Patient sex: F
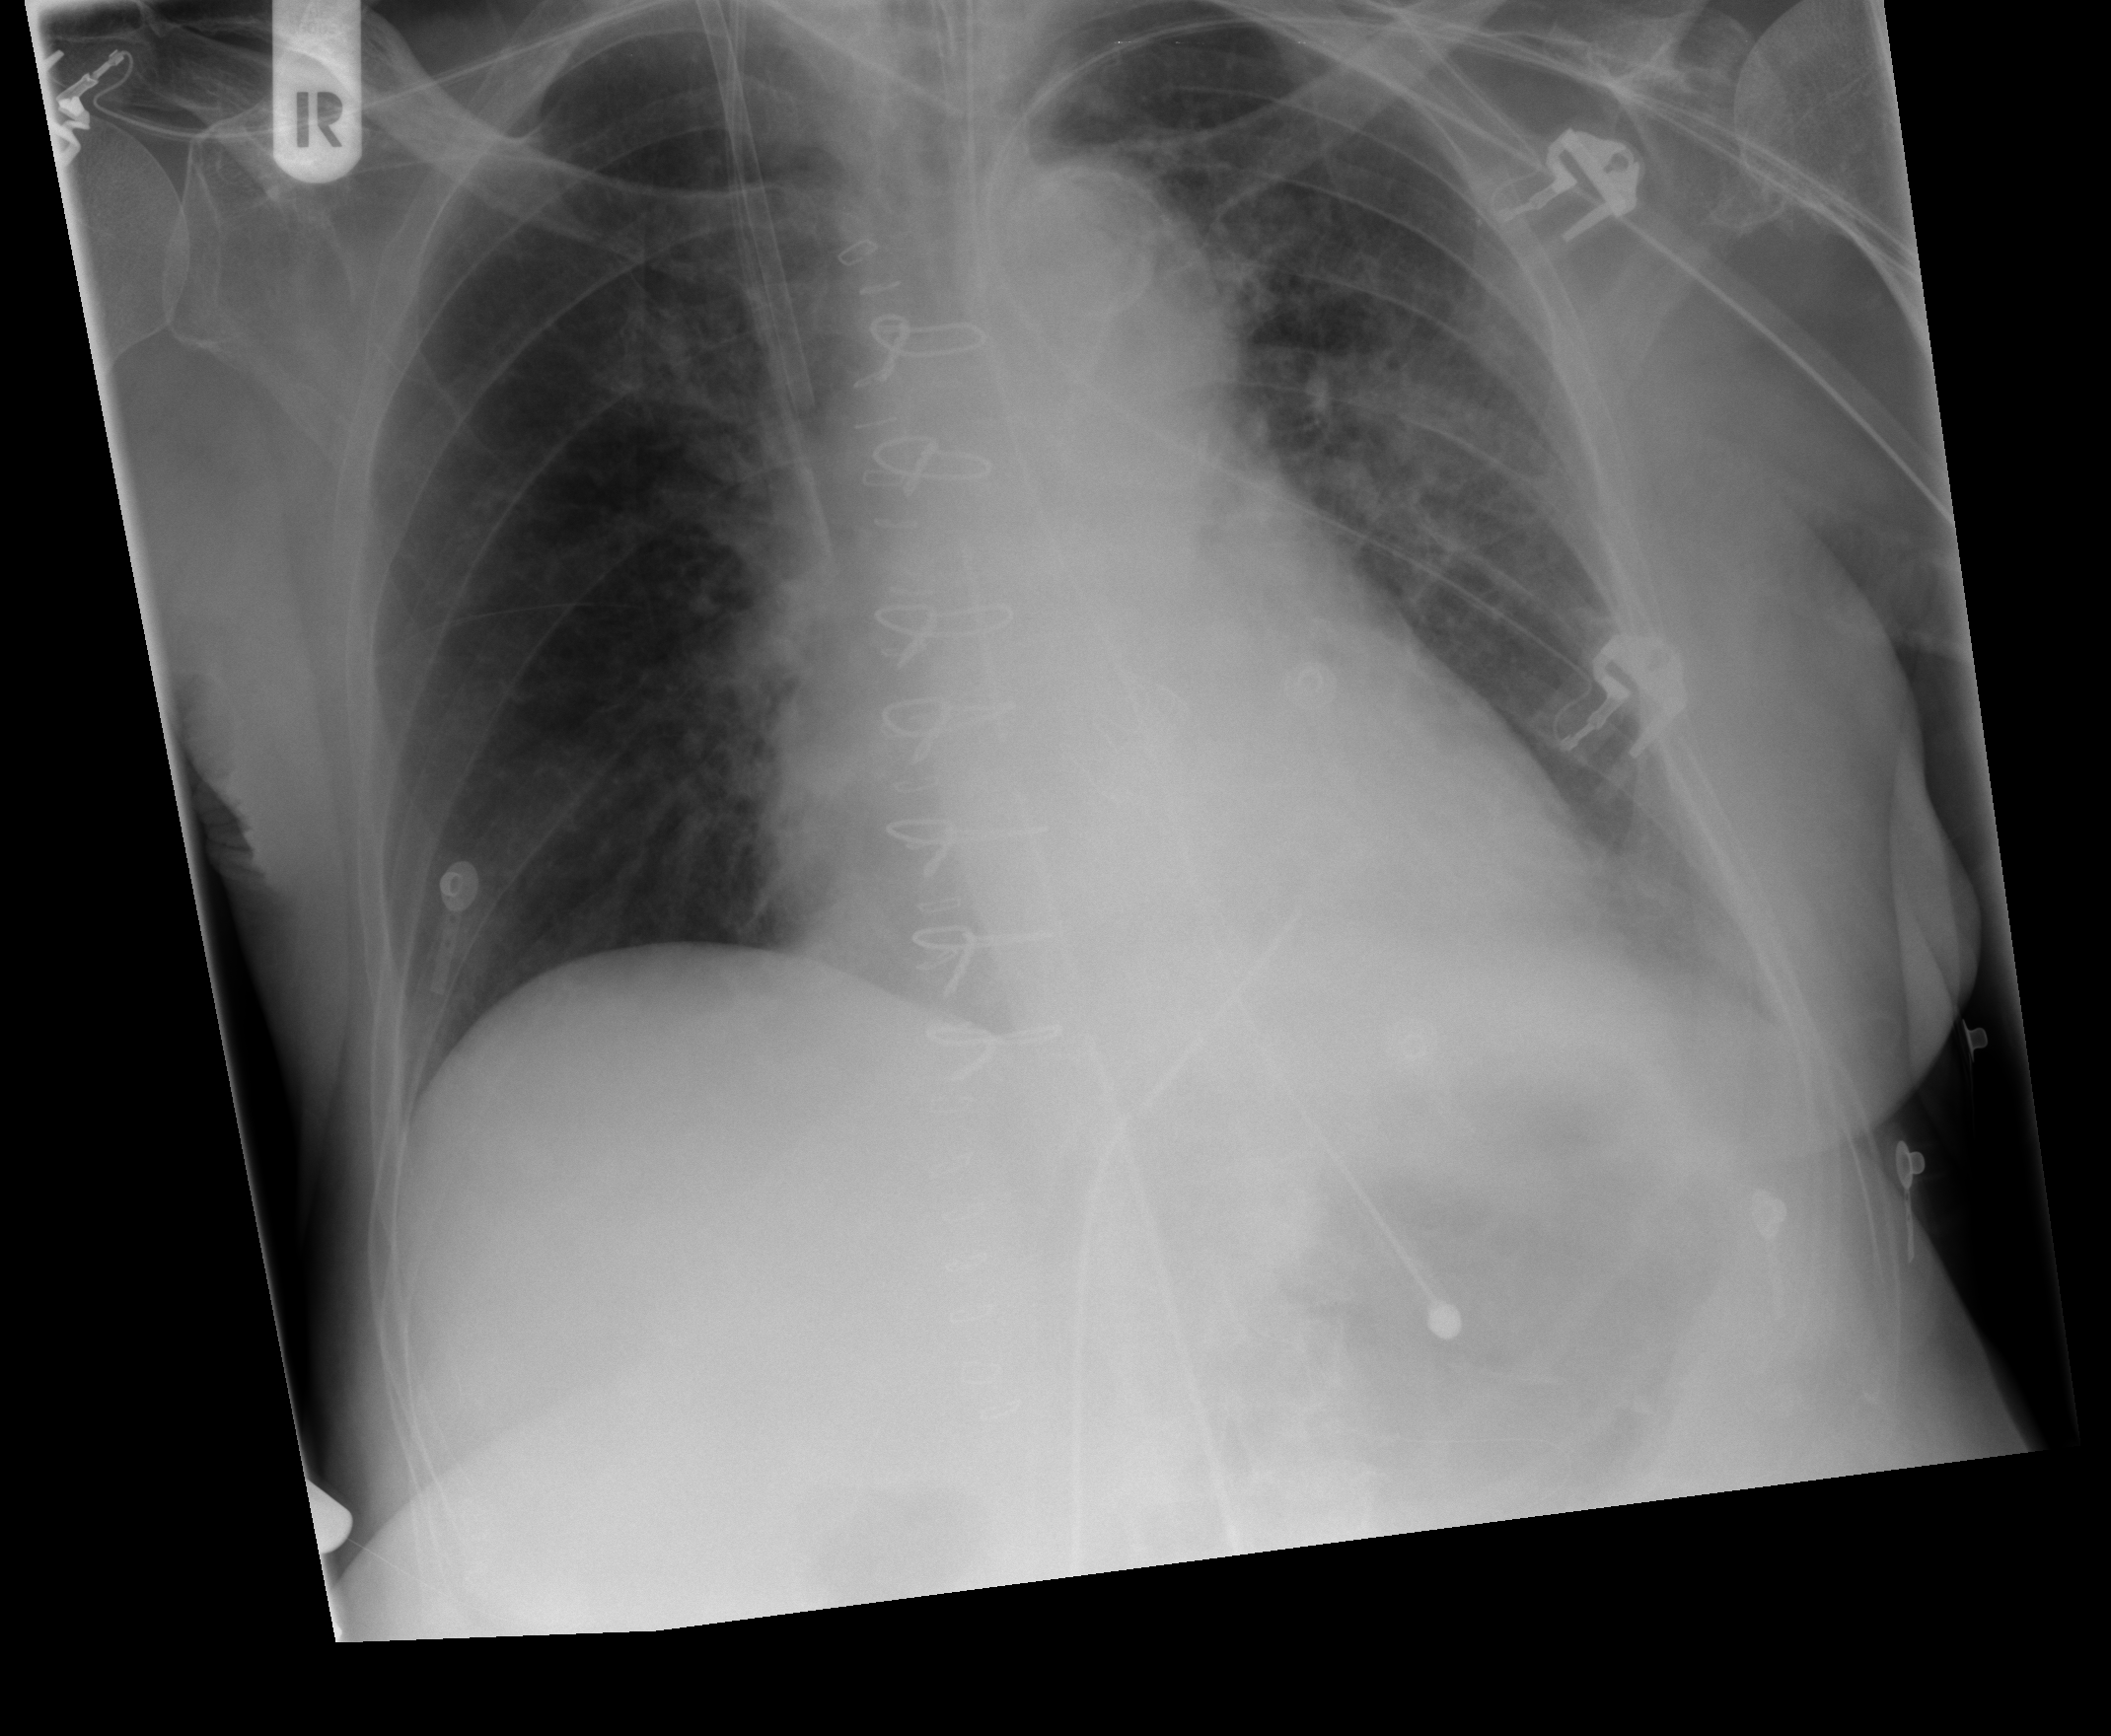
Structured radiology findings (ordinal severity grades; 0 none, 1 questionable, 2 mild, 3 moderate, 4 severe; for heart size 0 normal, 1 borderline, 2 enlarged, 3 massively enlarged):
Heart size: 0
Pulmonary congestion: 0
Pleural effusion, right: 0
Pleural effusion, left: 1
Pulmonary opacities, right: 0
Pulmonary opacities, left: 2
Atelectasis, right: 0
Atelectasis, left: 2